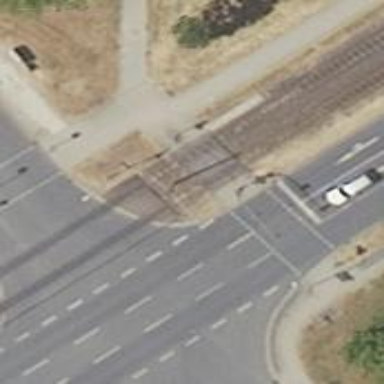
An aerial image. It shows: Tram crossing on the railway.